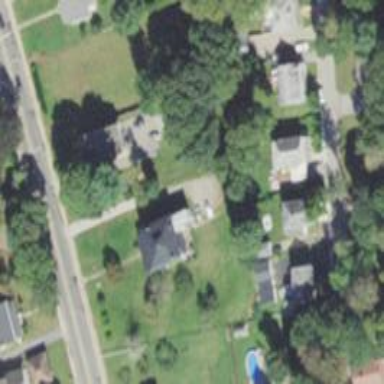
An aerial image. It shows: Residential driveway designated as service road.